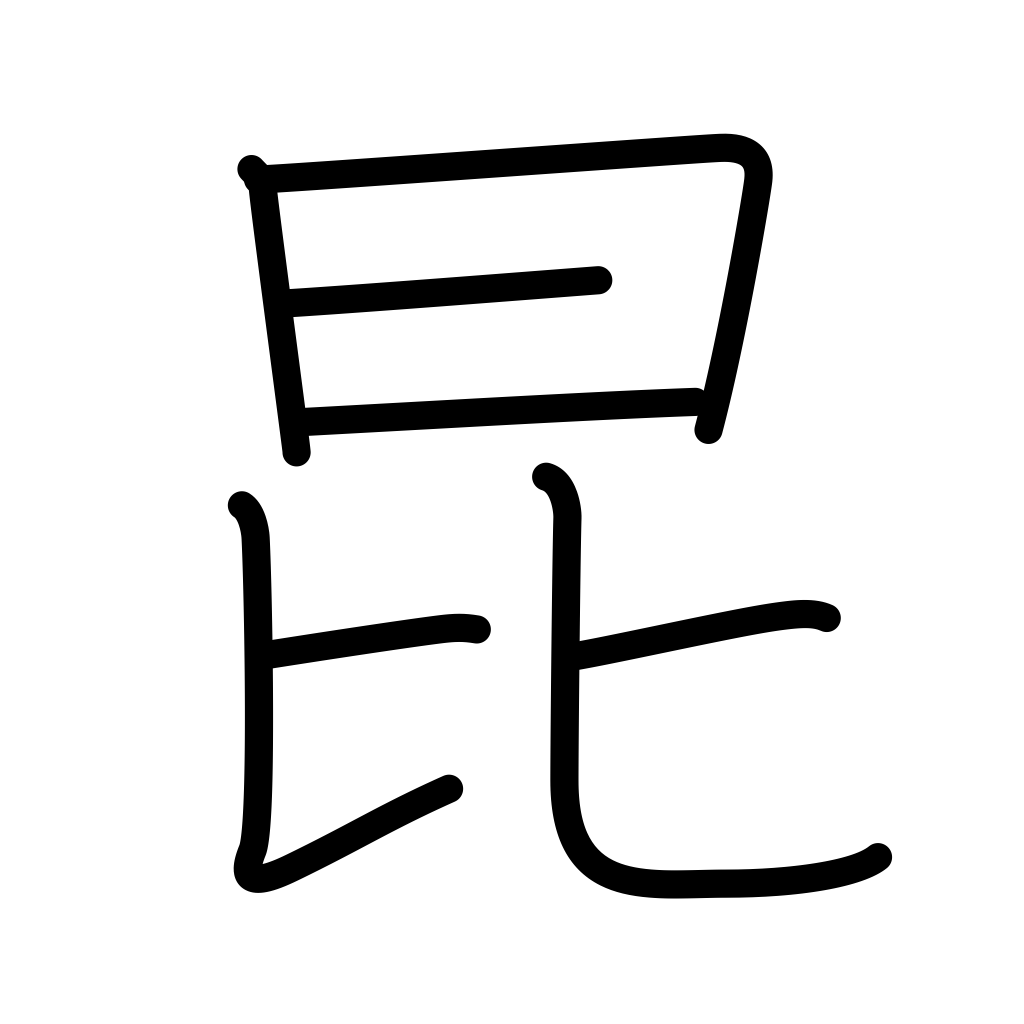
Meaning: descendants, elder brother, insect